Field crop: maize
Growth stage: 2
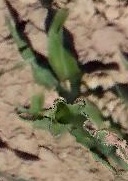
Species: maize